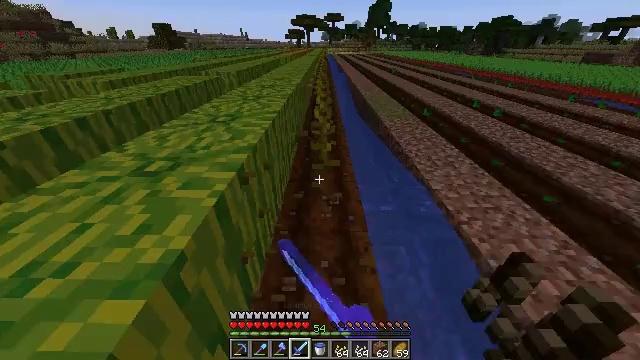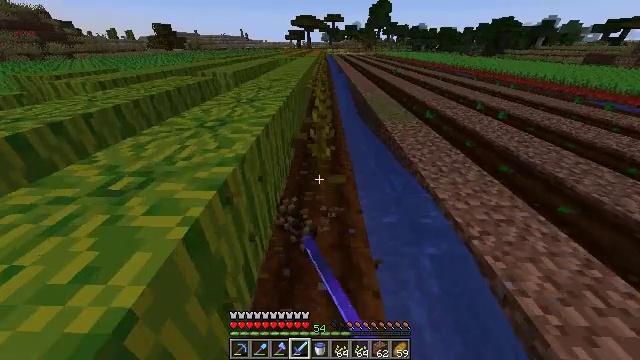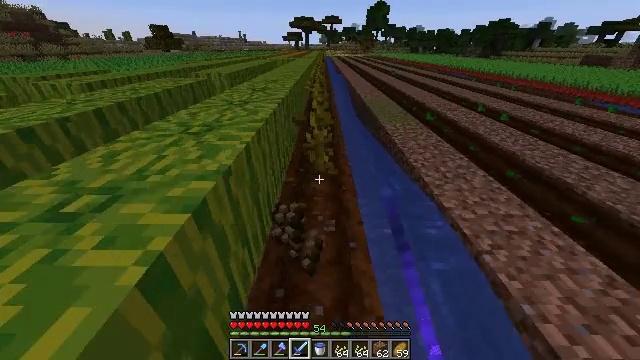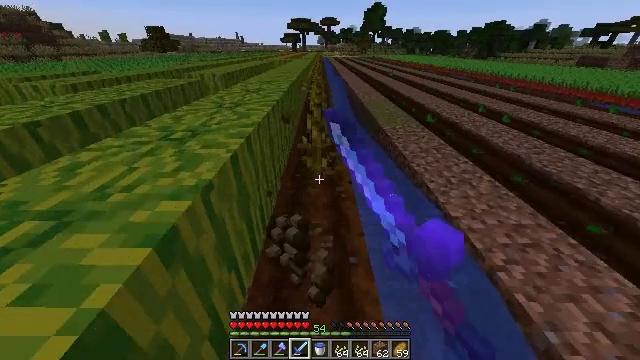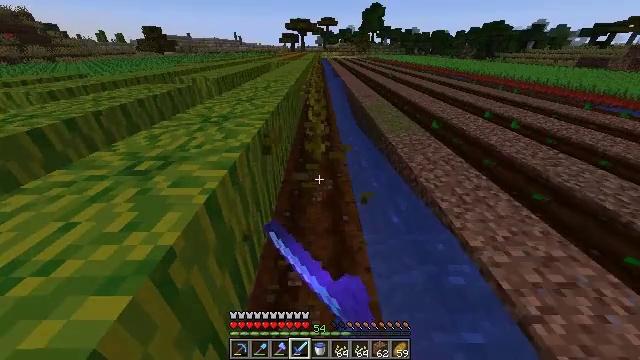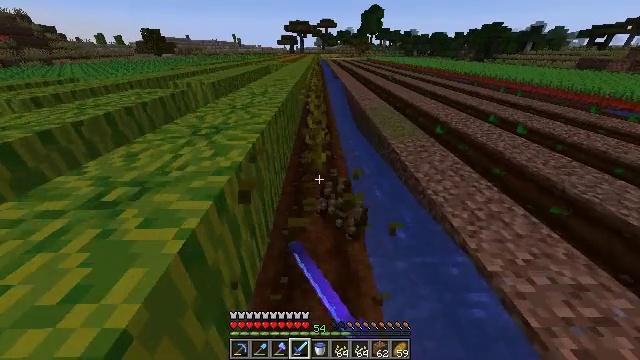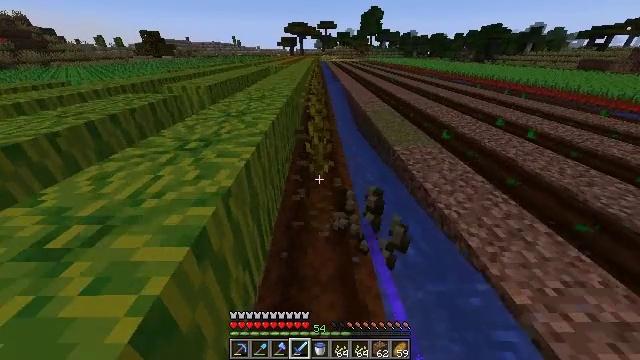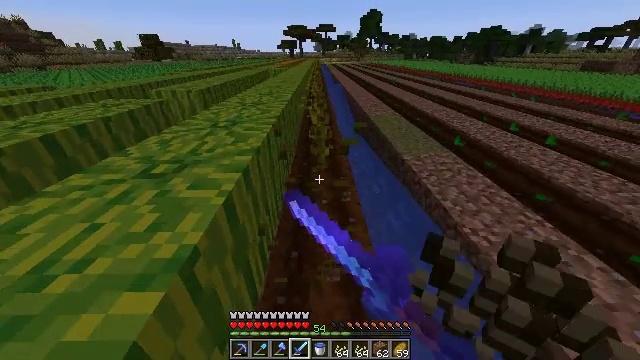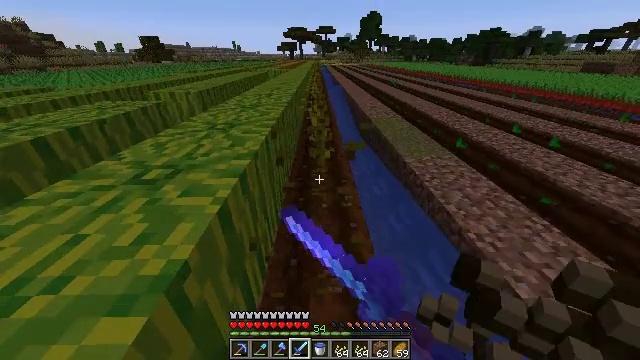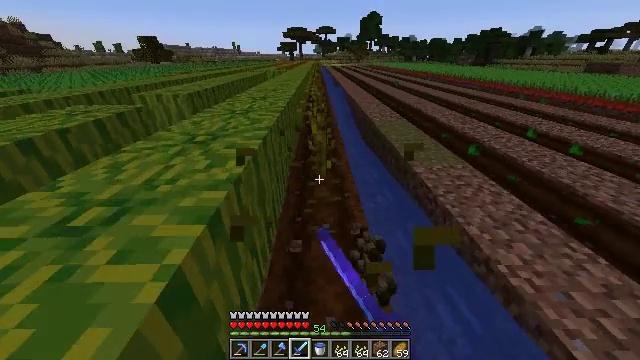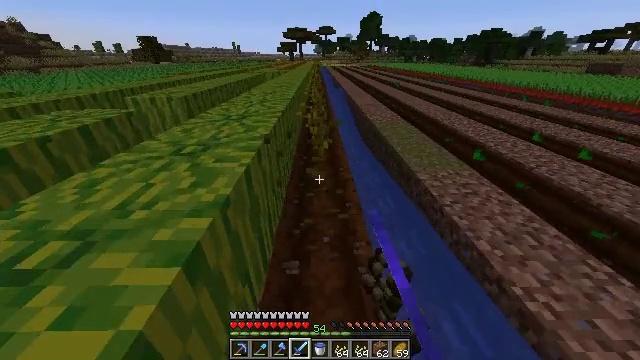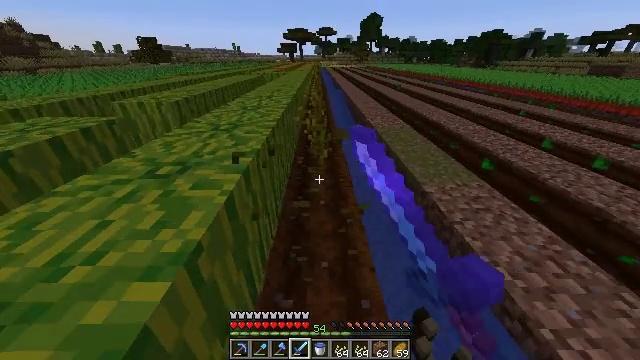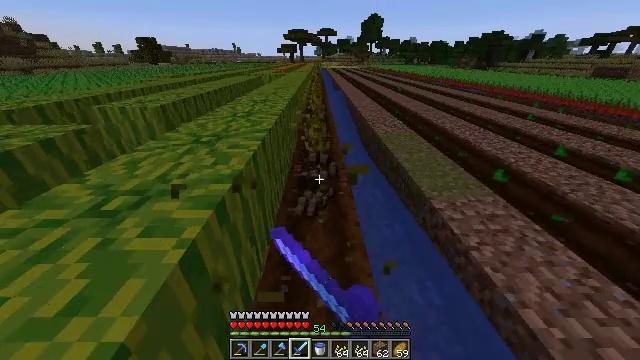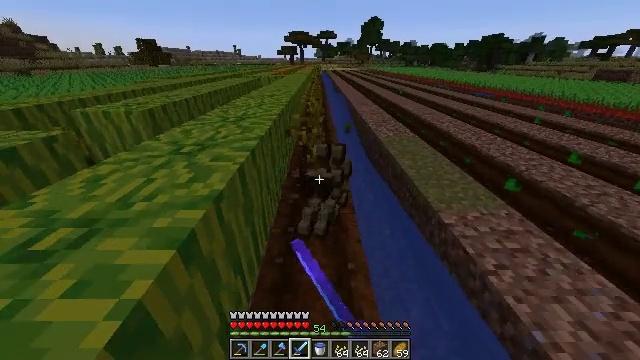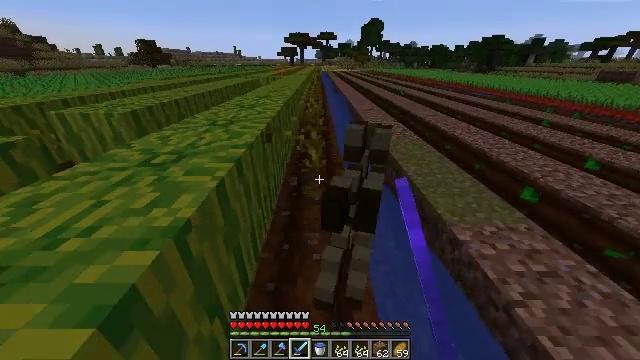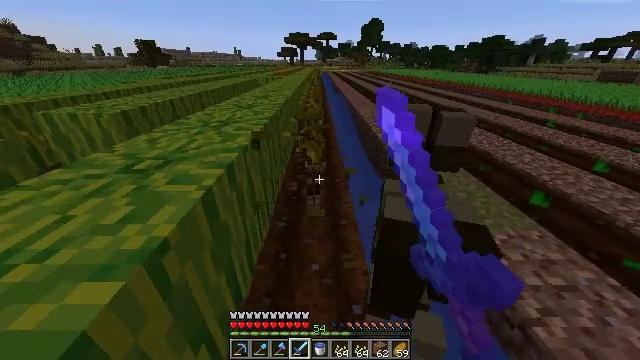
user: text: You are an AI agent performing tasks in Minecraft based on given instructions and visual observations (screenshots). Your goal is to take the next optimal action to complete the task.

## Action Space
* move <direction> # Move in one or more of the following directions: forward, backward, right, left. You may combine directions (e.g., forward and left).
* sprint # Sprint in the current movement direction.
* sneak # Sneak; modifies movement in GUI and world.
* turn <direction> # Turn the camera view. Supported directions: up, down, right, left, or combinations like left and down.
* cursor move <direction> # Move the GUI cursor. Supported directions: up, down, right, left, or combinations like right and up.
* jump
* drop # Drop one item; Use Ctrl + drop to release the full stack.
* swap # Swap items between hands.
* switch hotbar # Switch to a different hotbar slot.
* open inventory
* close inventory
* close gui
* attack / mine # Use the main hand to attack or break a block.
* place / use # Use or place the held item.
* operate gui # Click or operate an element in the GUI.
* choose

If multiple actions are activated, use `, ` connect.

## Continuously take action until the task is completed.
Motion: motion action
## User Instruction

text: Harvest the melon stem from your garden.
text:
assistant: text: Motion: move forward, sprint, attack / mine
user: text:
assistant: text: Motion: move forward, sprint, attack / mine
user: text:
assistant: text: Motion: move forward, sprint, attack / mine
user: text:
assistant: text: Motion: move forward, sprint, attack / mine
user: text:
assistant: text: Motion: move forward, sprint, attack / mine
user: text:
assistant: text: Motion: move forward, sprint, attack / mine
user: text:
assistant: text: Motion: move forward, sprint, attack / mine
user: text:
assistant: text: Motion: move forward, sprint, attack / mine
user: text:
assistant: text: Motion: move forward, sprint, attack / mine
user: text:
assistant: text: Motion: move forward, sprint, attack / mine
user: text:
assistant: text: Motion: move forward, sprint, attack / mine
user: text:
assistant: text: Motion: move forward, sprint, attack / mine
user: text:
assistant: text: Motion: move forward, sprint, attack / mine
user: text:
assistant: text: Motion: move forward, sprint, attack / mine
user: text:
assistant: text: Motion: move forward, sprint, attack / mine
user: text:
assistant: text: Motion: move forward, sprint, attack / mine
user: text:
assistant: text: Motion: move forward, sprint, attack / mine
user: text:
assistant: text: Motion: sprint, attack / mine